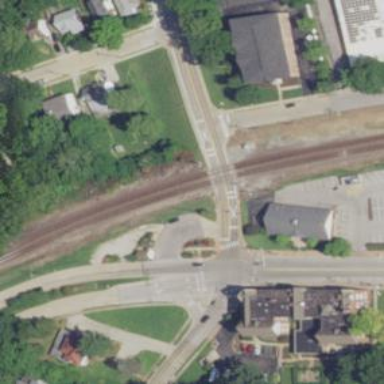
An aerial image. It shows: Railway level crossing.